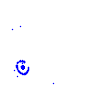
Particle: pion